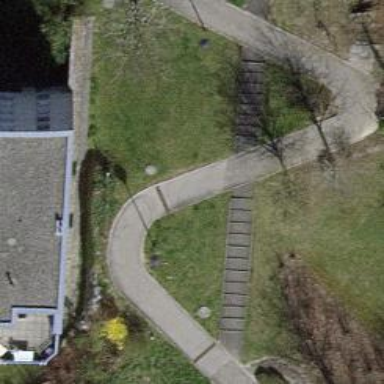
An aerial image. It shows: Road with steps.